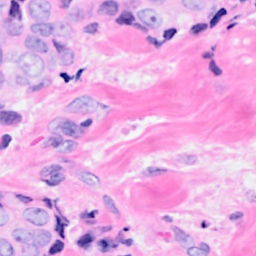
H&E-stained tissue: Breast